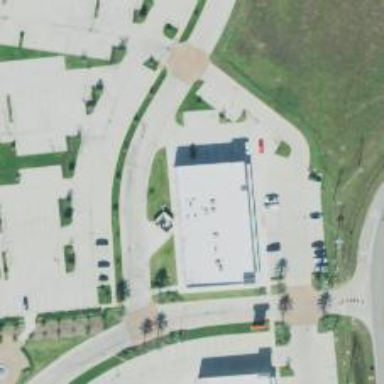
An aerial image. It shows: Post office.